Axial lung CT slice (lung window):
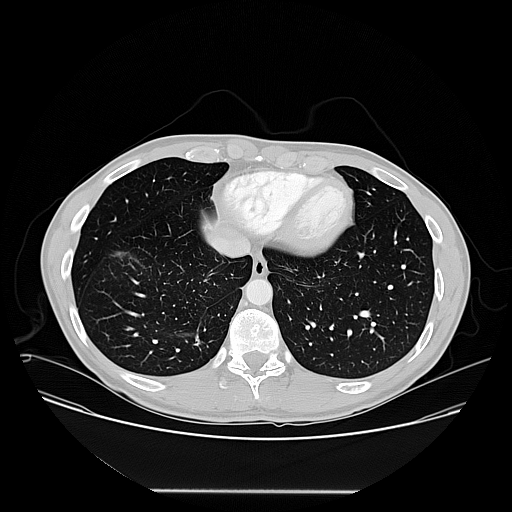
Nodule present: no